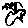
Label: bird